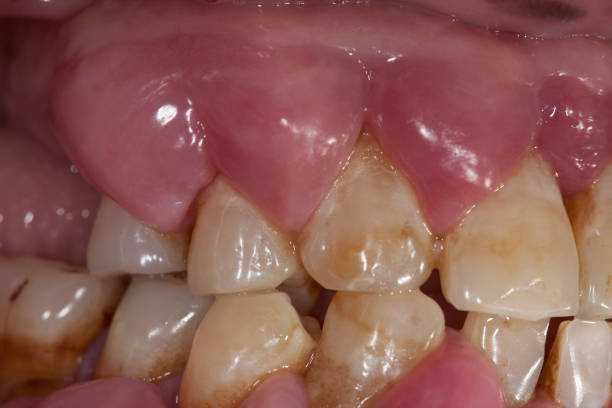
Condition: Gingivitis